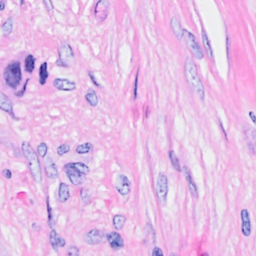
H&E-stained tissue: Breast